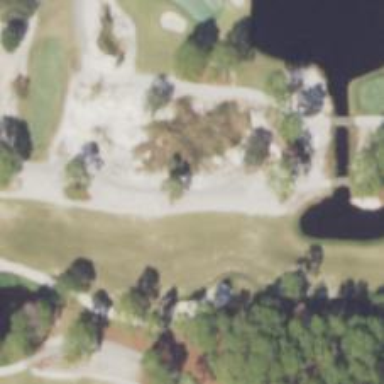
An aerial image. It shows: Service road designated as golf cart path.